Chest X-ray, AP view. Patient: 53 years old, sex F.
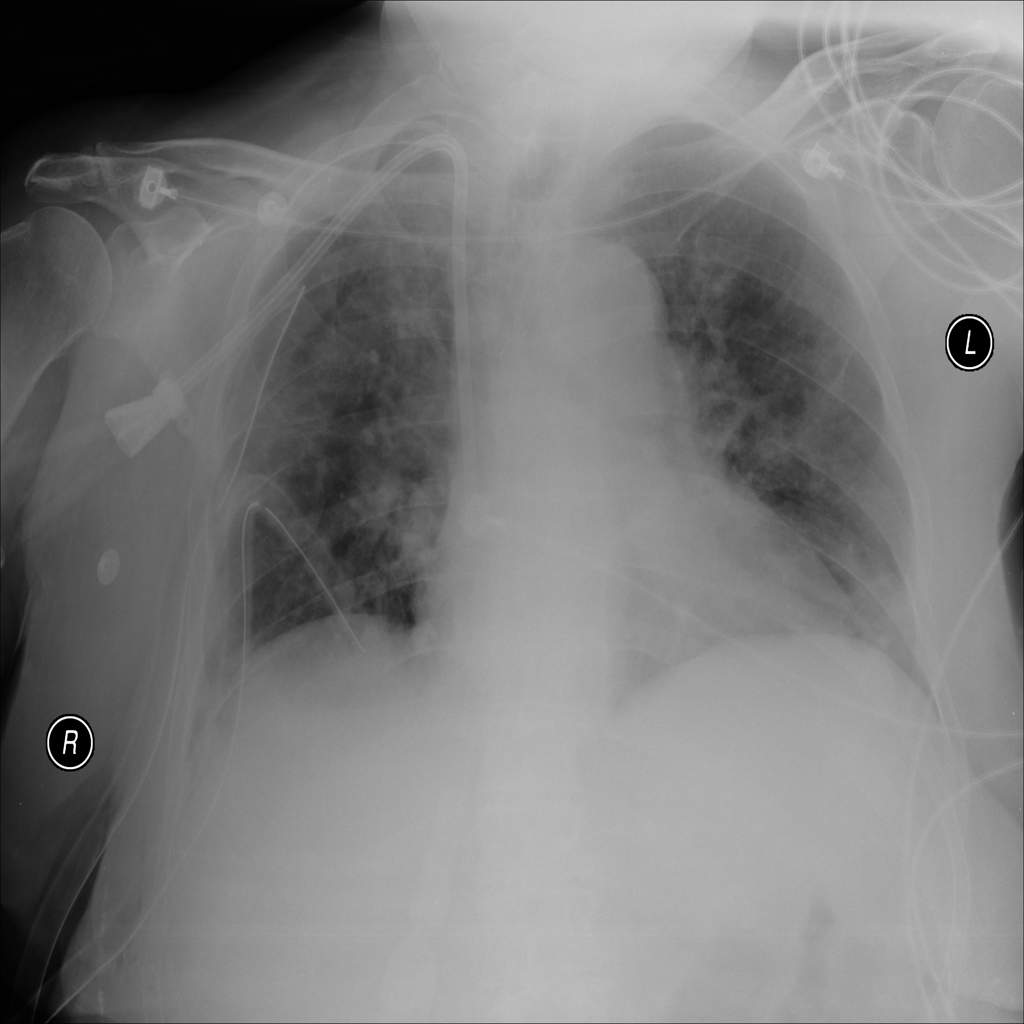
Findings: No Finding